Field crop: maize
Growth stage: 2
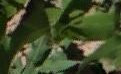
Species: maize